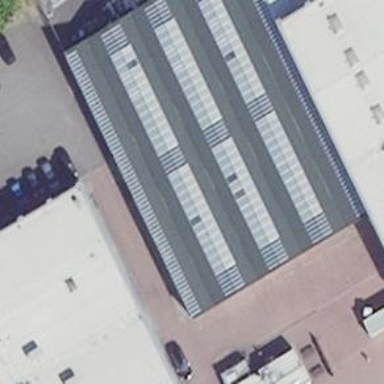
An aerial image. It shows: Garden center shop.